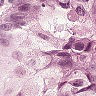
Metastatic tissue present: yes